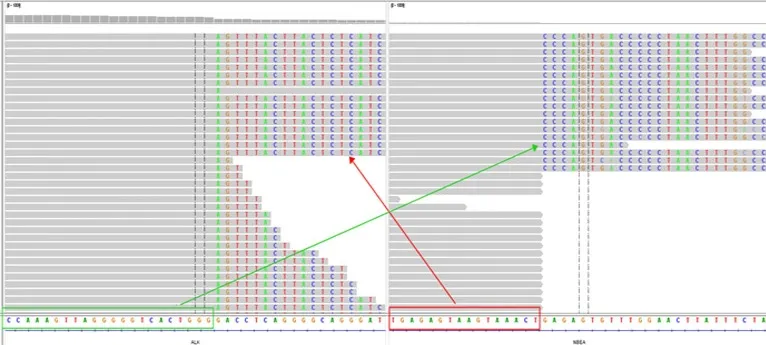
Identification of the NBEA-ALK fusion.
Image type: pathology (immunostaining)